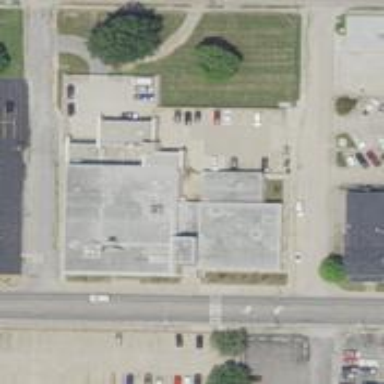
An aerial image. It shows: Post office located in the U.S. Federal Courthouse.